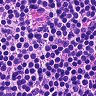
Metastatic tissue present: no